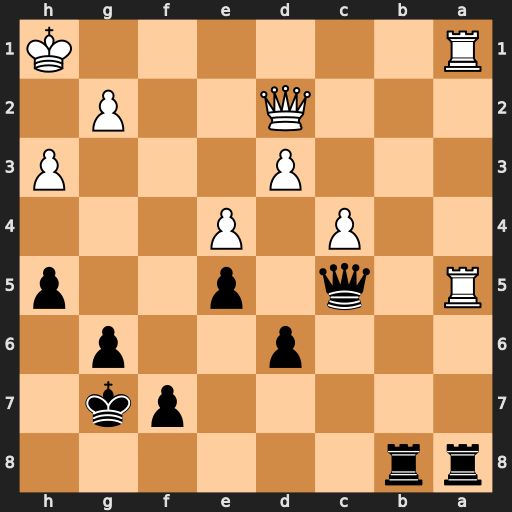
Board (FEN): rr6/5pk1/3p2p1/R1q1p2p/2P1P3/3P3P/3Q2P1/R6K
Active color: b
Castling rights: -
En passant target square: -
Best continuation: Rxa5 Qxa5 Rb1+ Rxb1 Qxa5